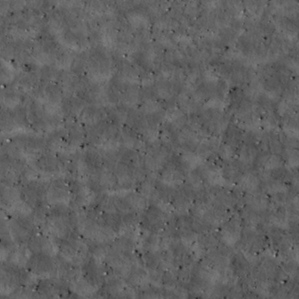
Label: non_frost